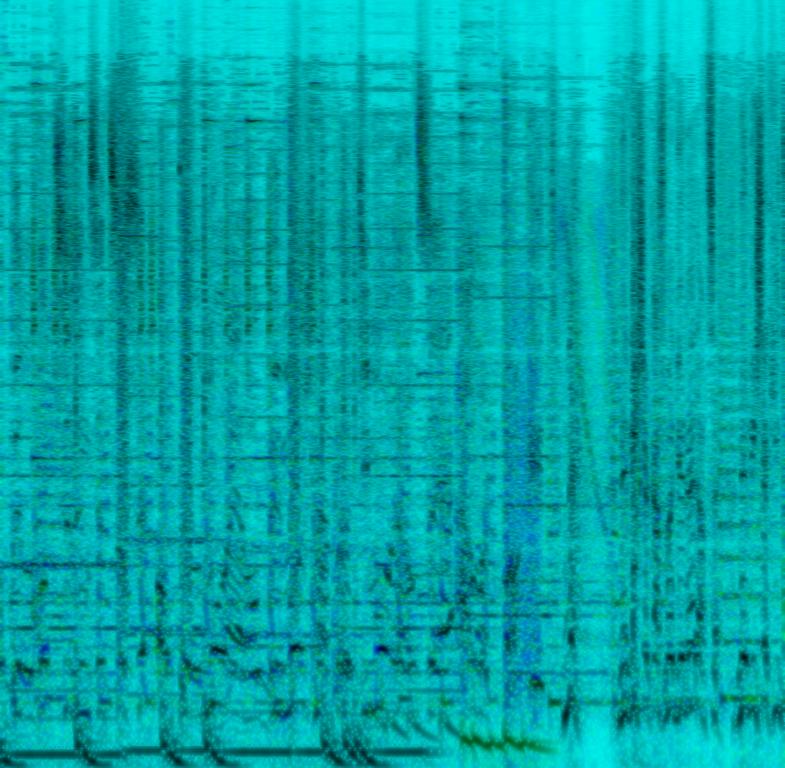
This is a Czech rap music piece. There is a male voice rapping in the Czech language. There is a medium-pitch synth playing the melody. The medium tempo electronic drum beat carries the rhythmic background. The atmosphere of the piece is loud and aggressive. This piece could be used in the soundtrack of a crime movie taking place in Central Europe.